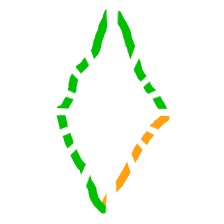
Shape: rhombus